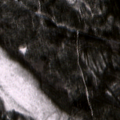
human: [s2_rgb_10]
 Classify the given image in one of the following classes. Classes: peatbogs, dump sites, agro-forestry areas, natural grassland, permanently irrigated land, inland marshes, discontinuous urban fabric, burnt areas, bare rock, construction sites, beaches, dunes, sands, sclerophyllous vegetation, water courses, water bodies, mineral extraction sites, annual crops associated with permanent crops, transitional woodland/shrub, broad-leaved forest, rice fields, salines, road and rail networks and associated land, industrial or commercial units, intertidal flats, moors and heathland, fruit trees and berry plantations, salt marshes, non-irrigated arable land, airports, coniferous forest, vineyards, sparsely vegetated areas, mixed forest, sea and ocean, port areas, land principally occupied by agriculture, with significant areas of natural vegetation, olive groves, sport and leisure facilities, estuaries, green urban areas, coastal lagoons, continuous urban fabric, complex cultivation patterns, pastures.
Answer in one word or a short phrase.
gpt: coniferous forest, mixed forest, peatbogs